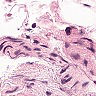
Metastatic tissue present: no